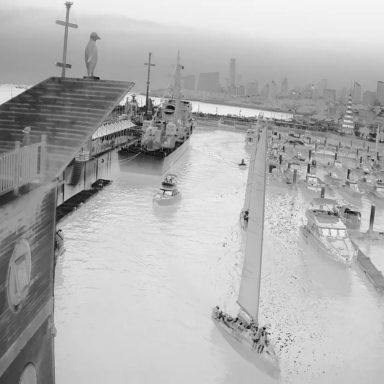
There are 22 objects shown in the infrared image, including four sailboats, and 18 canoes.